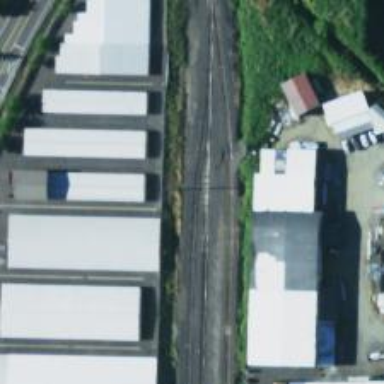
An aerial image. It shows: Railway siding for service.